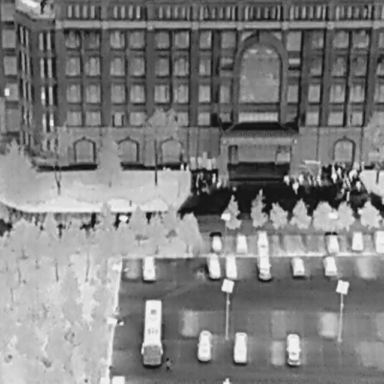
There are 16 Cars in the infrared image.